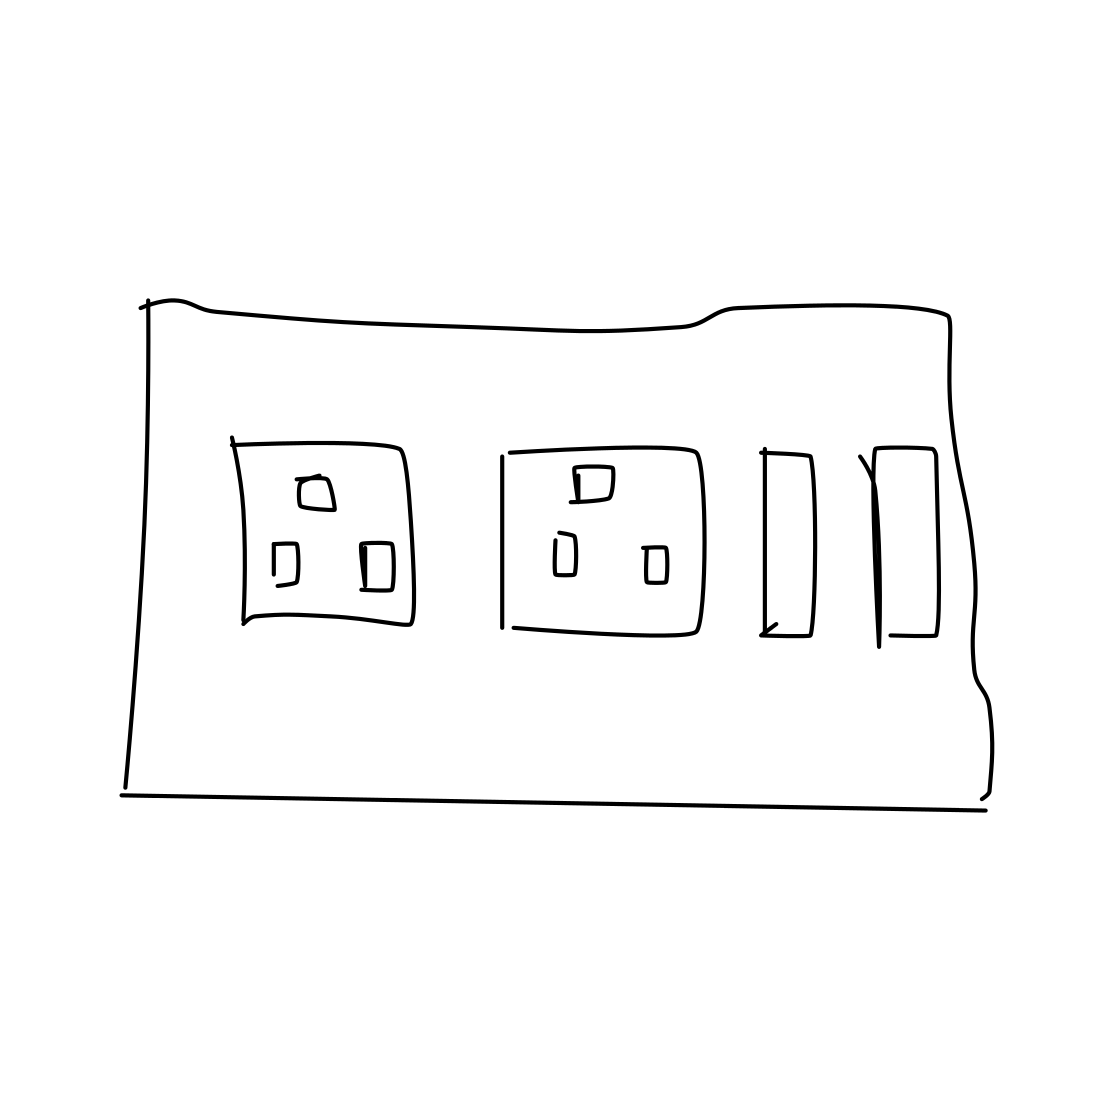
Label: power outlet